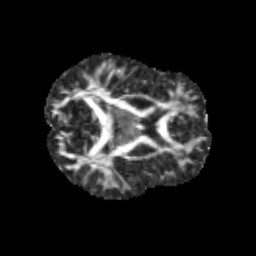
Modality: FA
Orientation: axial
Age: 12
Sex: male
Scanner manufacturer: siemens
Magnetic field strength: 3 T
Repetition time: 3.8 s
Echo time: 0.07 s